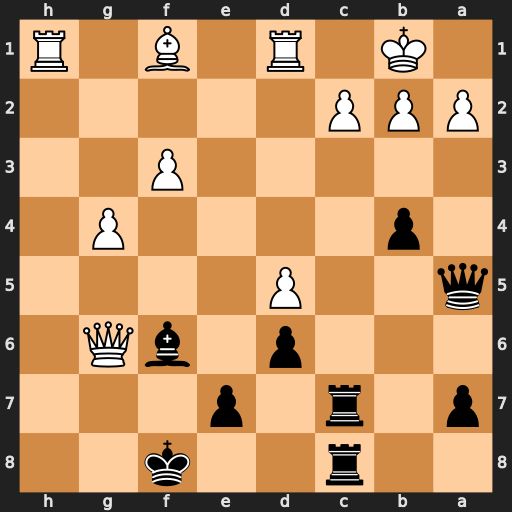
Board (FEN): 2r2k2/p1r1p3/3p1bQ1/q2P4/1p4P1/5P2/PPP5/1K1R1B1R
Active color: b
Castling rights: -
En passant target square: -
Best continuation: Rxc2 Qh6+ Bg7